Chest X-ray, PA view. Patient: 31 years old, sex F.
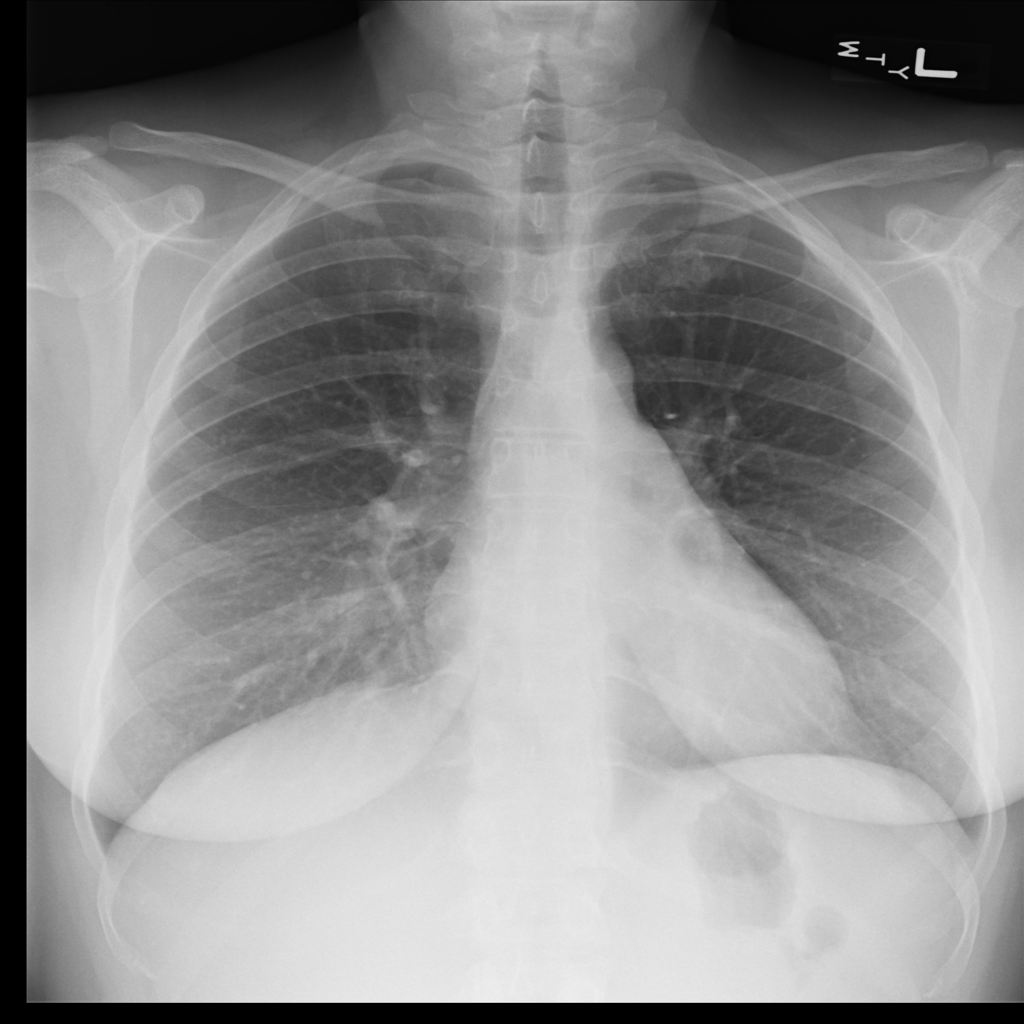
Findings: Infiltration